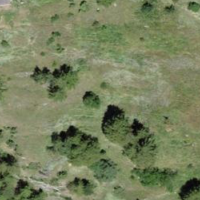
EUNIS habitat code: 45
Species observed at this site:
Clinopodium vulgare